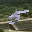
Label: 5